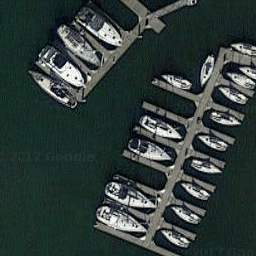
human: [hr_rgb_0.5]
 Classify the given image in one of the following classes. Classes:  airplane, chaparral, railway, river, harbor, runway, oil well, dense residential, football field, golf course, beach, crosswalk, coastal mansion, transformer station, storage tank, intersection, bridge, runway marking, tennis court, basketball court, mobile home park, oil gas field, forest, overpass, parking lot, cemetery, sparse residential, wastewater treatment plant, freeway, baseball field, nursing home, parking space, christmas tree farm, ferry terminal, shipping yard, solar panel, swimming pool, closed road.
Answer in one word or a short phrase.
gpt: harbor